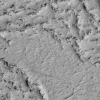
Atmospheric dust classification: not_dusty